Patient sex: F
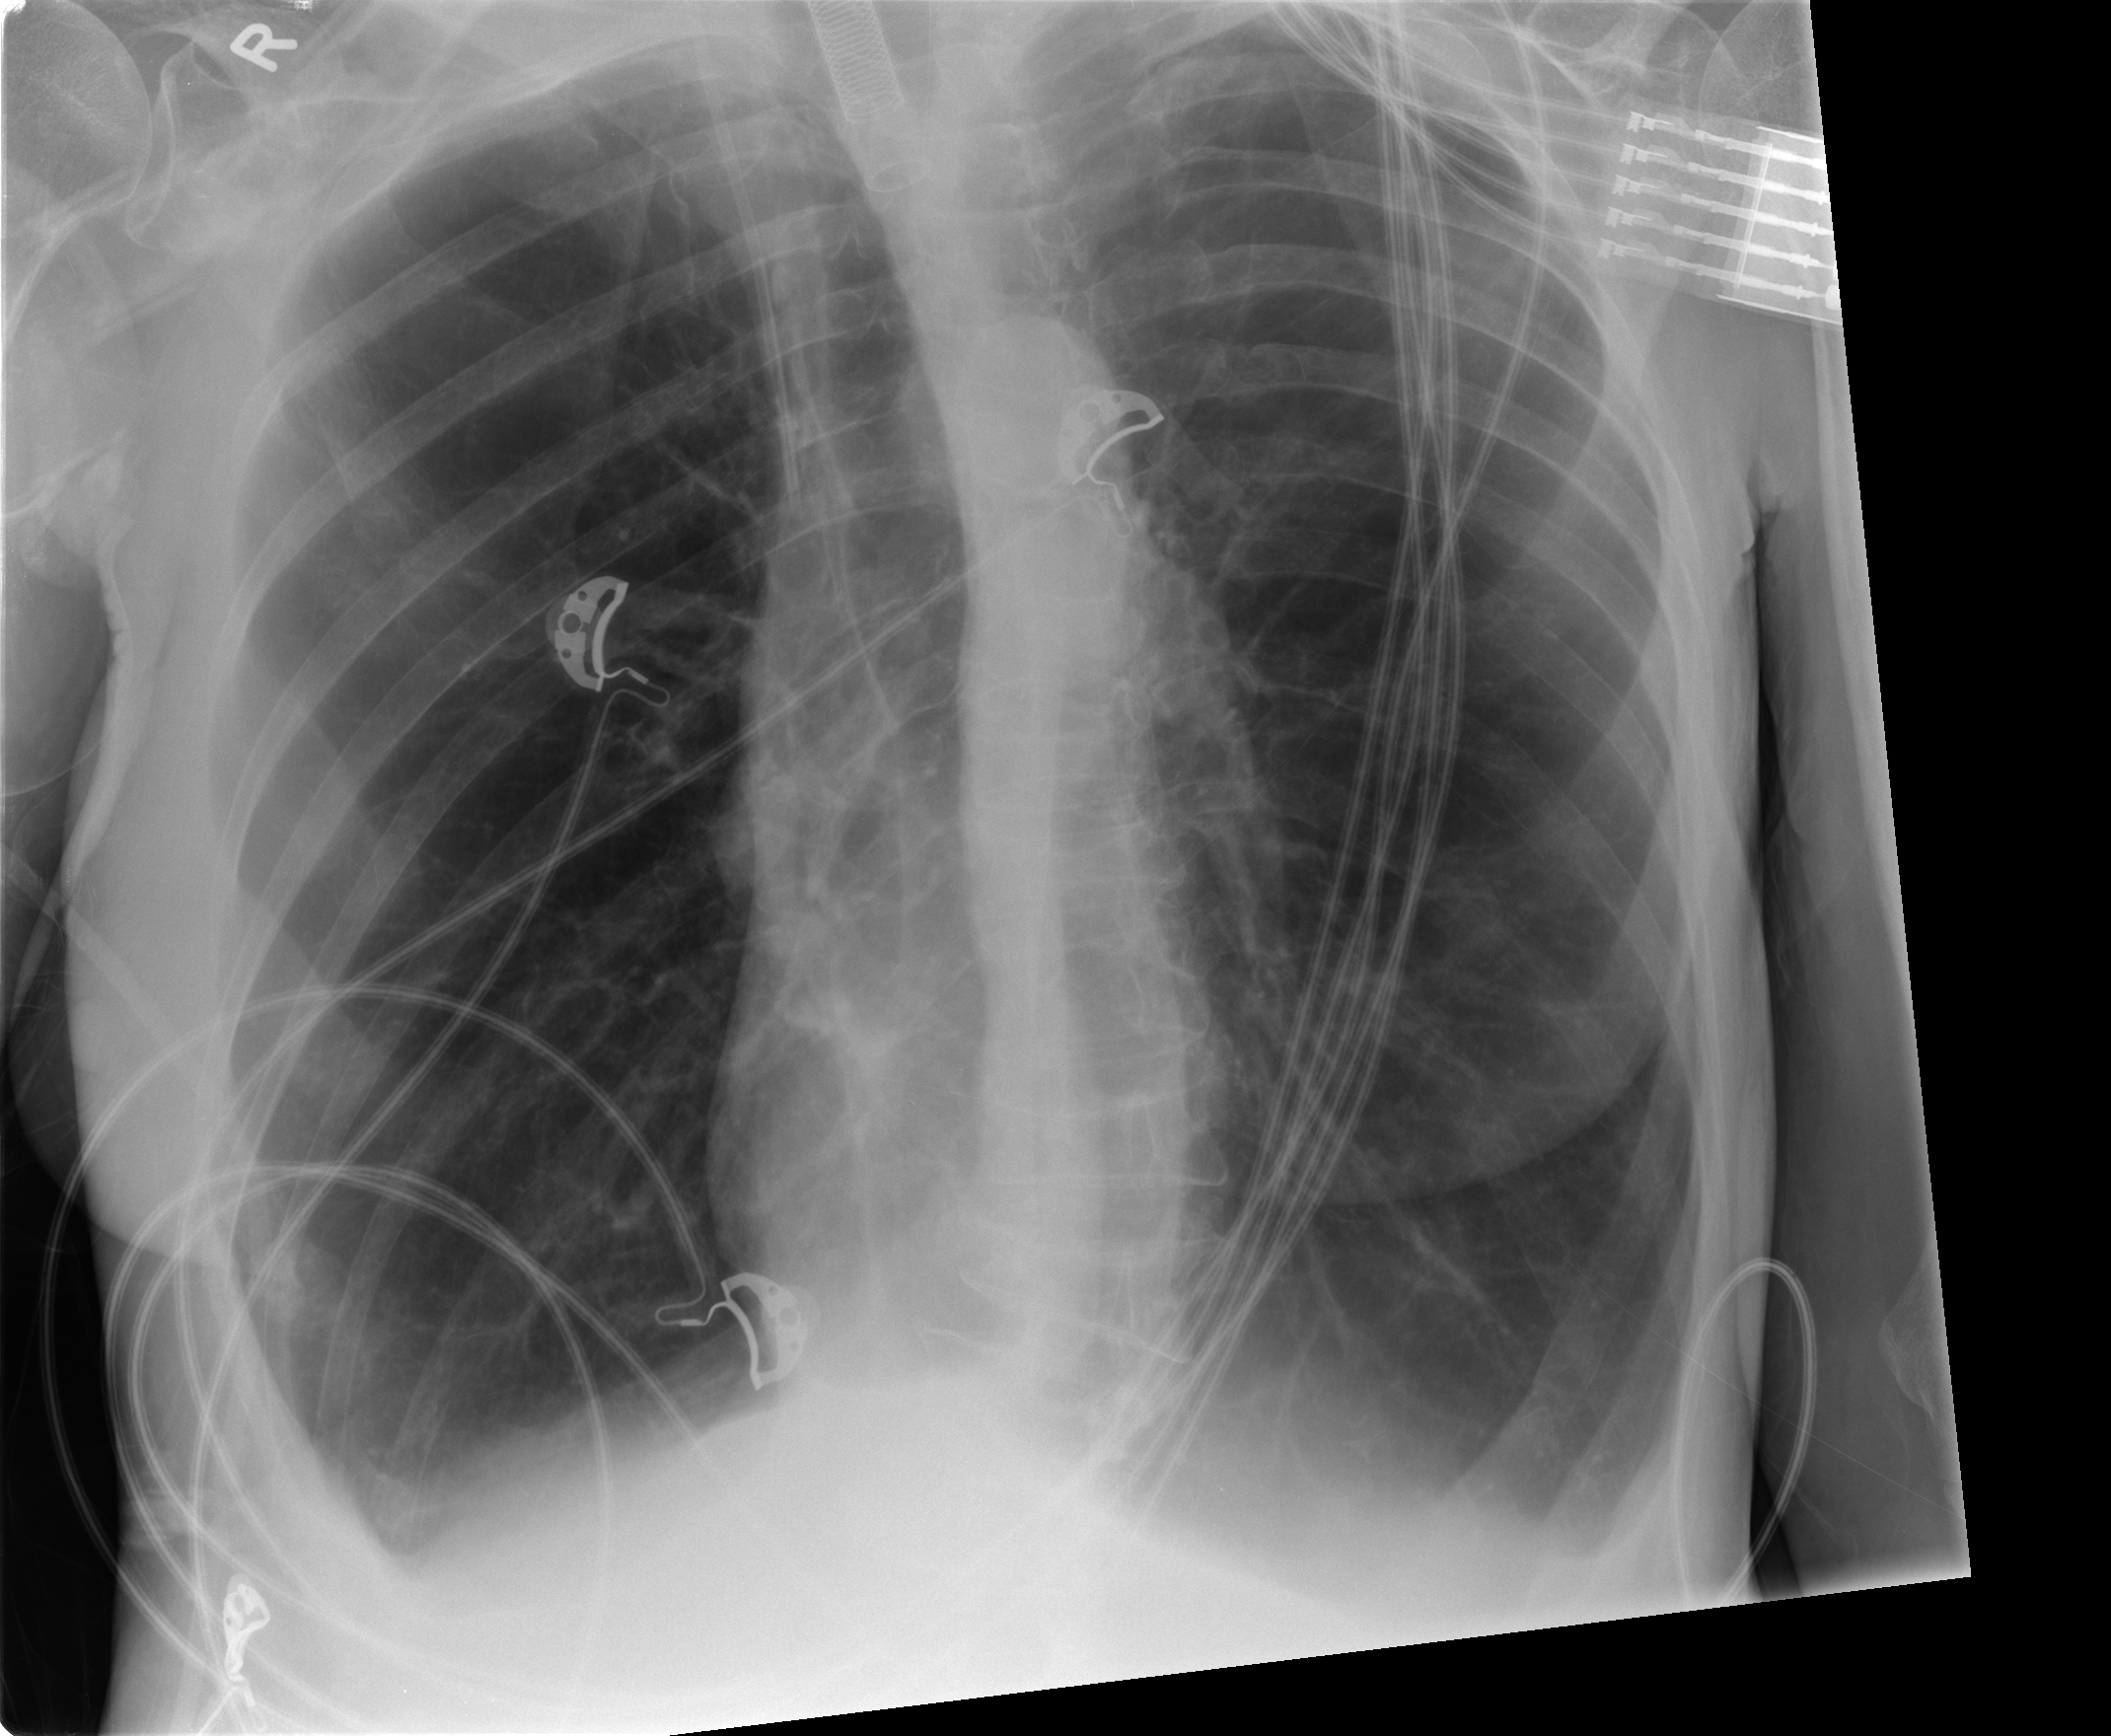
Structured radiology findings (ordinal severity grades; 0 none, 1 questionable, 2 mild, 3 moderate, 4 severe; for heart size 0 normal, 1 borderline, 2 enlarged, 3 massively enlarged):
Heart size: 0
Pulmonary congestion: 0
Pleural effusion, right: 2
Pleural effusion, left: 2
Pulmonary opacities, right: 0
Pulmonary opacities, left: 0
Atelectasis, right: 2
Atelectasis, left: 2